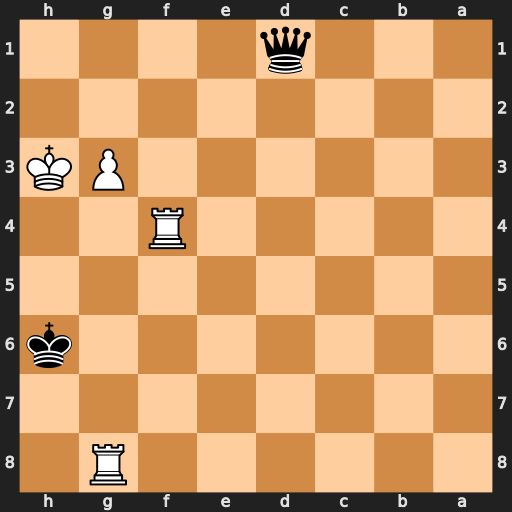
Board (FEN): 6R1/8/7k/8/5R2/6PK/8/3q4
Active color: b
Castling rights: -
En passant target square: -
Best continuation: Qh1+ Kg4 Qh5#